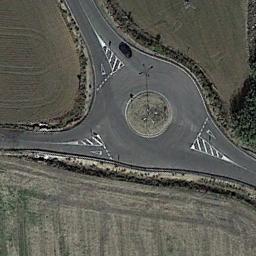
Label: roundabout